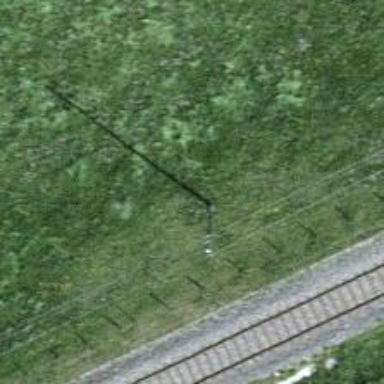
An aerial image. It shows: Power pole.